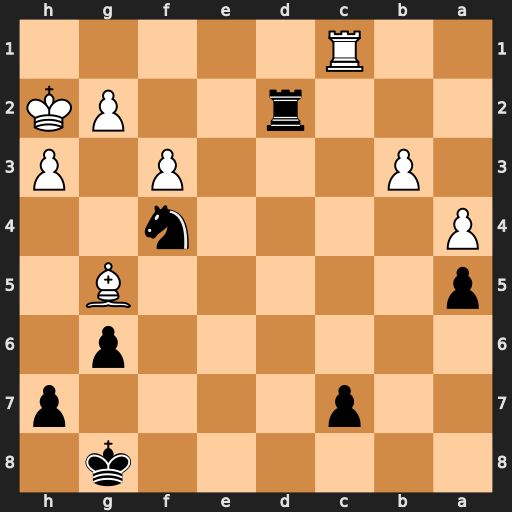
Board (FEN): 6k1/2p4p/6p1/p5B1/P4n2/1P3P1P/3r2PK/2R5
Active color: b
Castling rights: -
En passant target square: -
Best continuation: Rxg2+ Kh1 Rxg5